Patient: sex M, age 75
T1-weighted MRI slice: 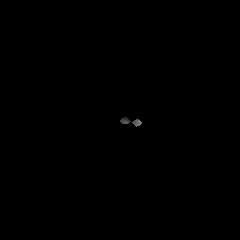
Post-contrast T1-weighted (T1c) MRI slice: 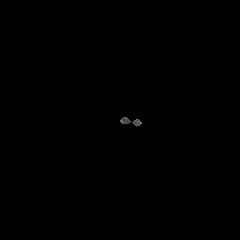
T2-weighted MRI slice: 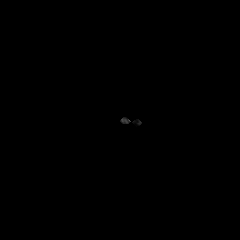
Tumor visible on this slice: no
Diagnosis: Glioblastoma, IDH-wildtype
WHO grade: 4